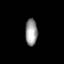
Tissue: prostate
Cell type: T cells
Senescence score: 0.3361
Nuclear area (px): 317
Mean DAPI intensity: 153.959